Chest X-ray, PA view. Patient: 53 years old, sex F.
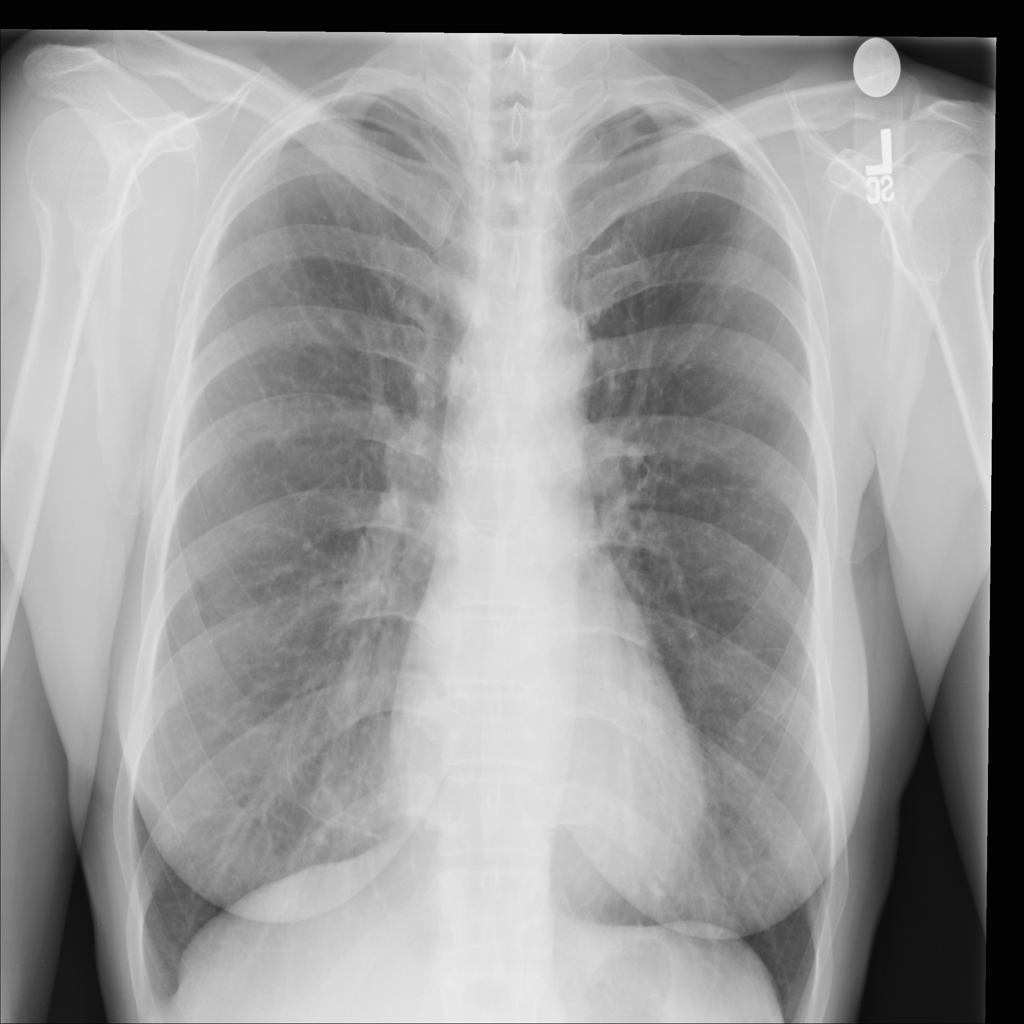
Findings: No Finding